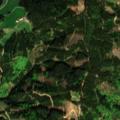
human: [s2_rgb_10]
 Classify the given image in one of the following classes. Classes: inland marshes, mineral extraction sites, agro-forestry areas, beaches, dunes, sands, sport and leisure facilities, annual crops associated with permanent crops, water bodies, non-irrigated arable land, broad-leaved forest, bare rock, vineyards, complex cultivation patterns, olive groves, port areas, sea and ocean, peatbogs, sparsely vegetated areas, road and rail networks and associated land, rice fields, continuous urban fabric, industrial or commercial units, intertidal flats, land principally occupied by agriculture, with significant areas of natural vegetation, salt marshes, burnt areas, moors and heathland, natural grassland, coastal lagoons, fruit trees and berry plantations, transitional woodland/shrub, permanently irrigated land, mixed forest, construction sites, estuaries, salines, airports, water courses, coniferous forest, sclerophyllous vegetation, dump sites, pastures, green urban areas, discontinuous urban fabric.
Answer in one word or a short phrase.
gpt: discontinuous urban fabric, land principally occupied by agriculture, with significant areas of natural vegetation, coniferous forest, mixed forest